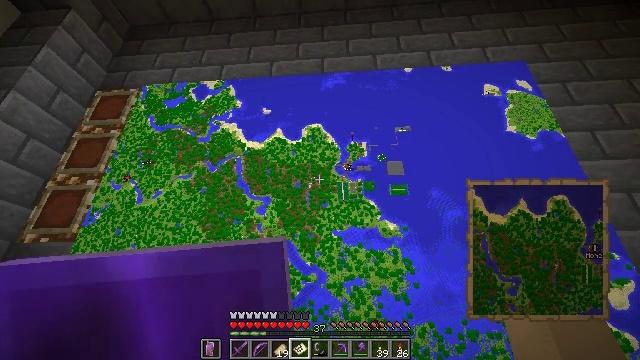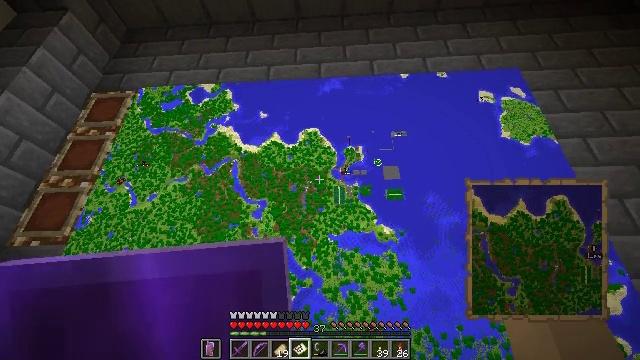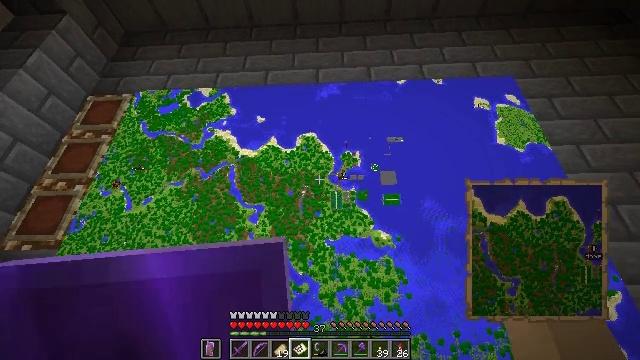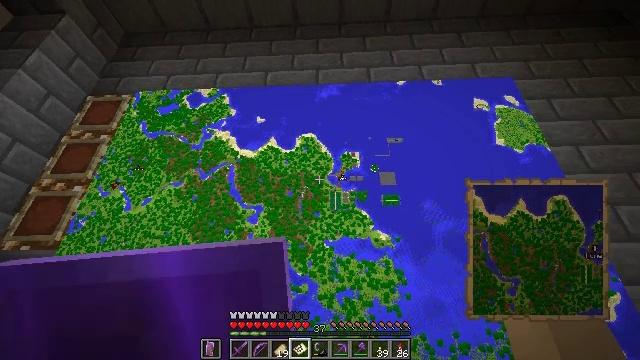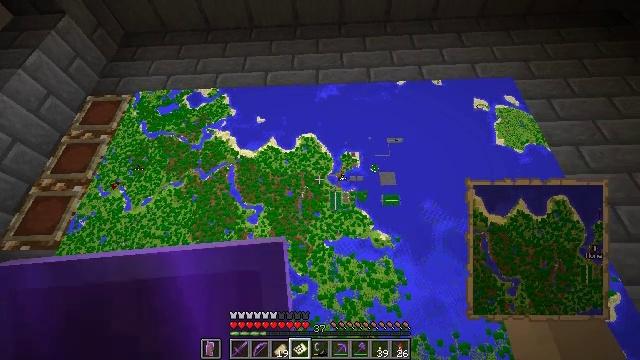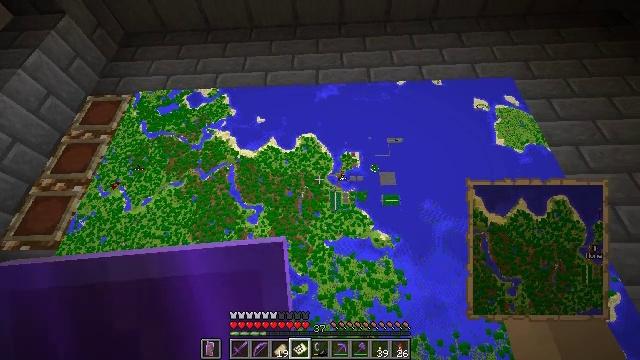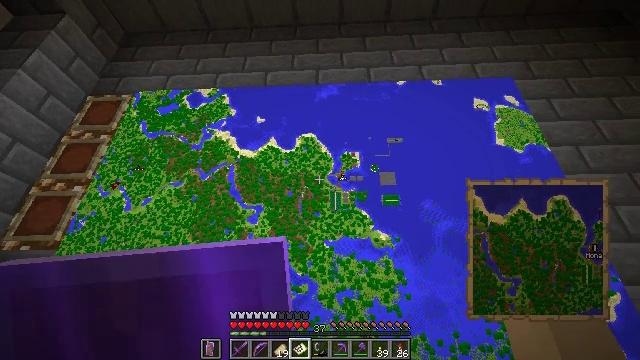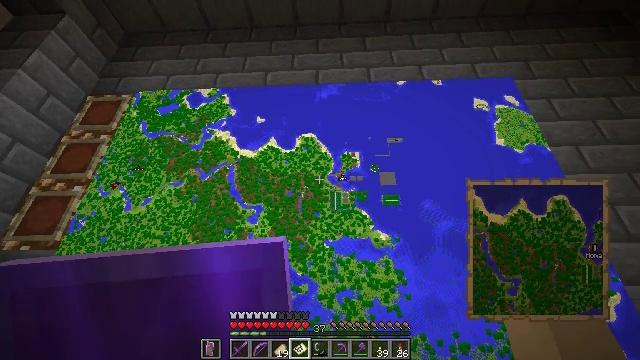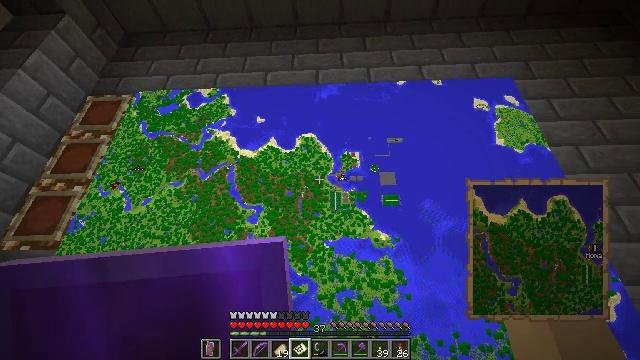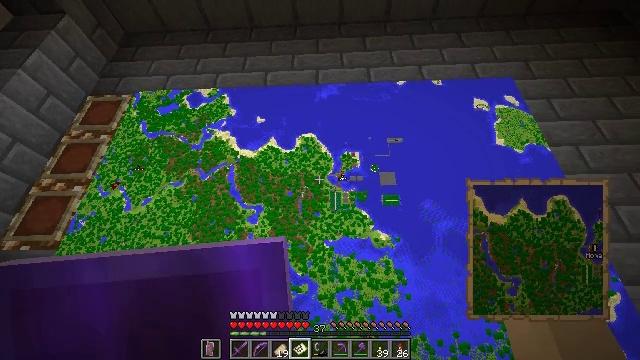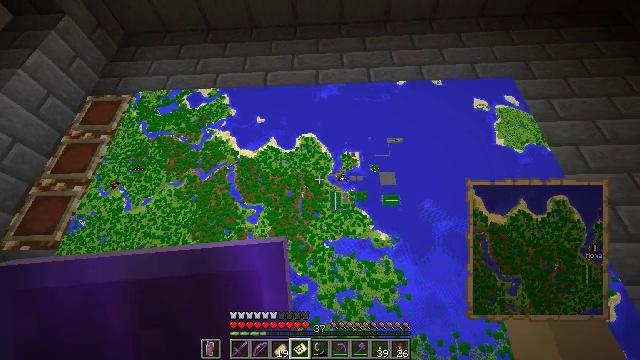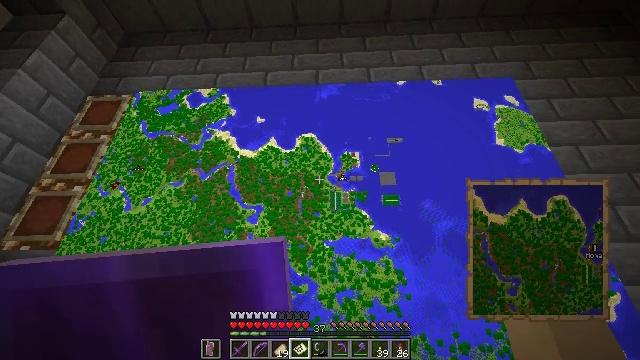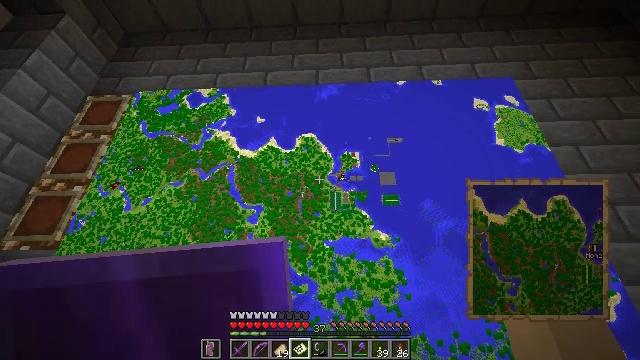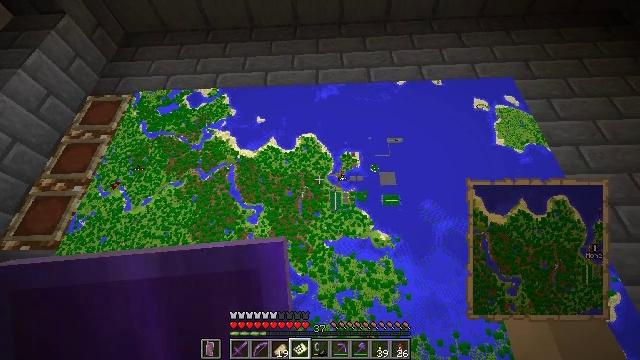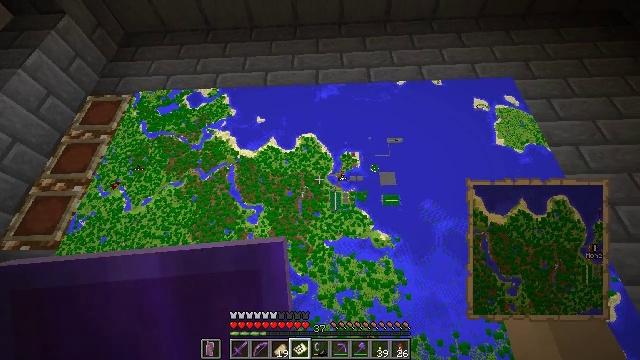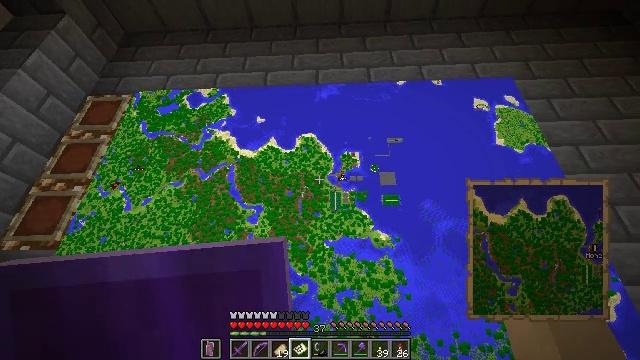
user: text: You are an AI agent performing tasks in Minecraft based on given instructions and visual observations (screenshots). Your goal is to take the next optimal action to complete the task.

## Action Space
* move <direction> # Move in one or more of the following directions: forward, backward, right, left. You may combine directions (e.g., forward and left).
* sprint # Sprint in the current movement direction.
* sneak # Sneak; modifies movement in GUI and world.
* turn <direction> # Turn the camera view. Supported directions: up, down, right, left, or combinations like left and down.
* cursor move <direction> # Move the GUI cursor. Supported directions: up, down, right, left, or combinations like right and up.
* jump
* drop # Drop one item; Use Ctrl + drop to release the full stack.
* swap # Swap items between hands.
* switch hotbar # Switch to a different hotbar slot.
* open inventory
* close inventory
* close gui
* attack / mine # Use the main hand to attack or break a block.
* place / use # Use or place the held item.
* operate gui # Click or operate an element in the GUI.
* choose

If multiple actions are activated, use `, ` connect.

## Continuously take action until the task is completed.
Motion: motion action
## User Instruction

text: Open the crafting grid to craft the filled map.
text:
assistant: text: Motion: no_op
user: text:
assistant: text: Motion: turn up
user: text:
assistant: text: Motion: no_op
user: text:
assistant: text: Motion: no_op
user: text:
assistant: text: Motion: no_op
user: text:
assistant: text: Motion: no_op
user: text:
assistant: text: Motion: no_op
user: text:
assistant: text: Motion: no_op
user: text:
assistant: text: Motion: no_op
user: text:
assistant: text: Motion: no_op
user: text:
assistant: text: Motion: no_op
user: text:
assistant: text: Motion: no_op
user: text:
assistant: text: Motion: no_op
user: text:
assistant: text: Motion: no_op
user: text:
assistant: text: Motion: no_op
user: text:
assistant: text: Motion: no_op
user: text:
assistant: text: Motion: no_op
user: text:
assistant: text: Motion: no_op
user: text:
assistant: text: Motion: move forward
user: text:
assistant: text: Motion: move forward
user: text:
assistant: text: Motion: move forward
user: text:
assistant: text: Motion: move forward
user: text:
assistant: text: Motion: no_op
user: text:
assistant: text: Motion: no_op
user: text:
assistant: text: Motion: no_op
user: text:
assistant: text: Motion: turn up
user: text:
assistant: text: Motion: turn up
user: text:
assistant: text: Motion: turn right
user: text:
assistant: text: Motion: no_op
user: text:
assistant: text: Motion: no_op